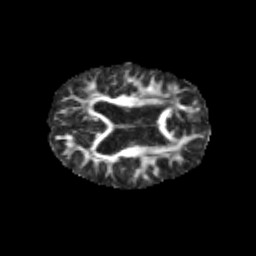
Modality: FA
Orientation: axial
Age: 9
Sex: female
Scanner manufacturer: siemens
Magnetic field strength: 3 T
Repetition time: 3.8 s
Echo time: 0.07 s